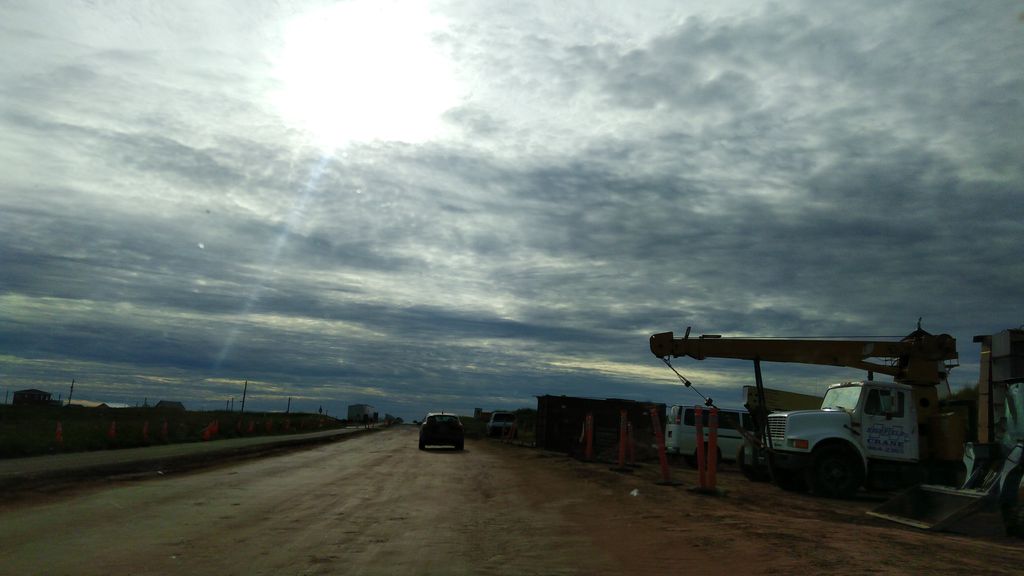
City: charlottetown